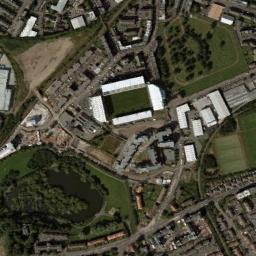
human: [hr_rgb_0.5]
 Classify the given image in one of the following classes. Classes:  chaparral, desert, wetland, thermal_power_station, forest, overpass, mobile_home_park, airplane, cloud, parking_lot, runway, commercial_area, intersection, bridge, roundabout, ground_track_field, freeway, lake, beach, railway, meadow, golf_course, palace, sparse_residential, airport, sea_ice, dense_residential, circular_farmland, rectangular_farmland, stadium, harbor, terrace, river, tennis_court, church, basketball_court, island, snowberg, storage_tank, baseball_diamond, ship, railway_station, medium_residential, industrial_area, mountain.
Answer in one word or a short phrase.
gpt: stadium